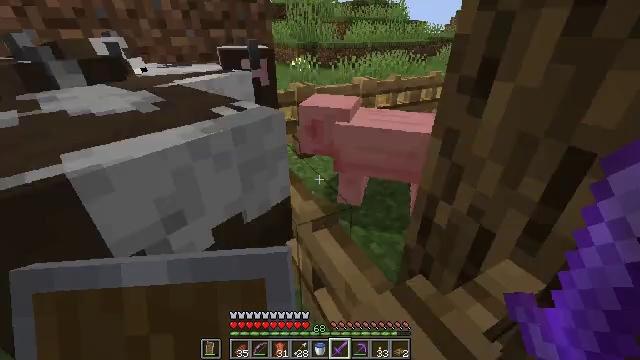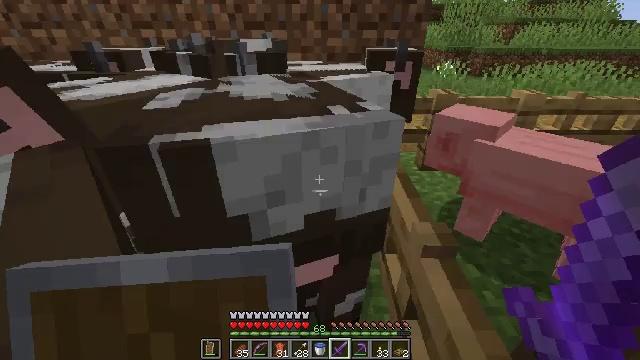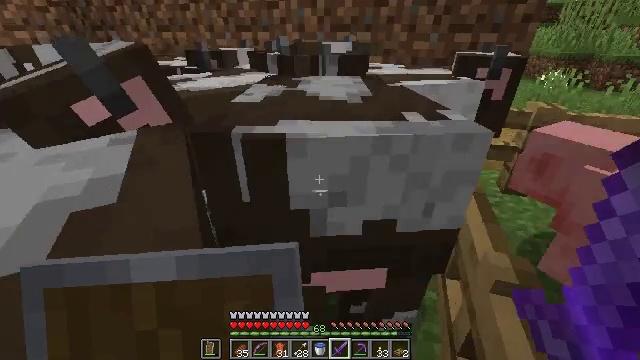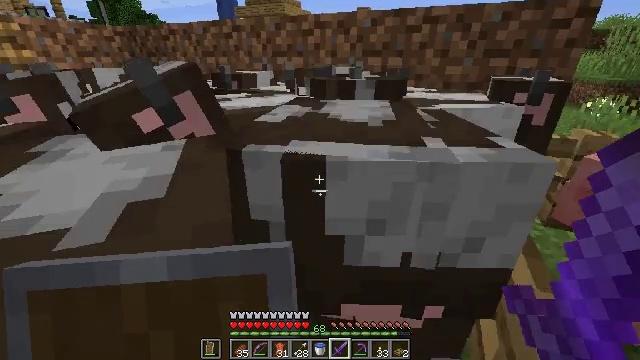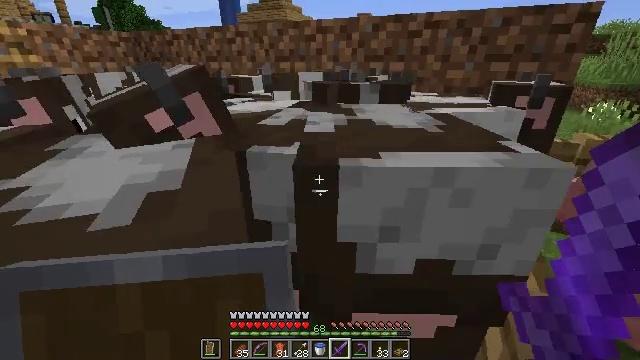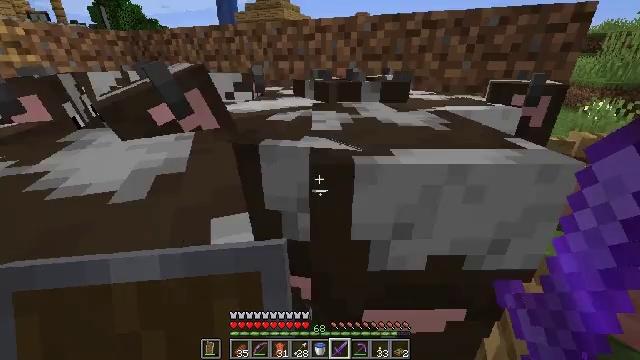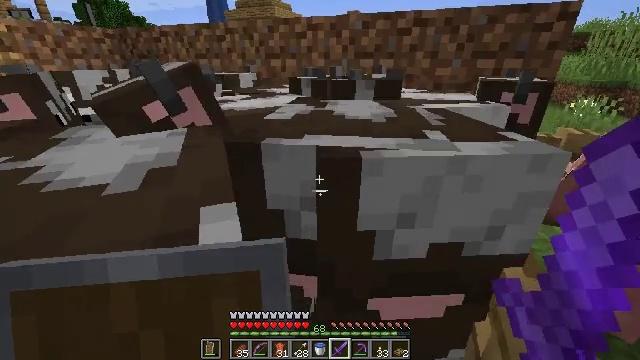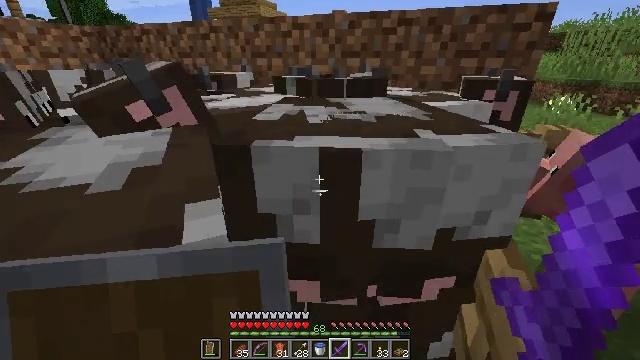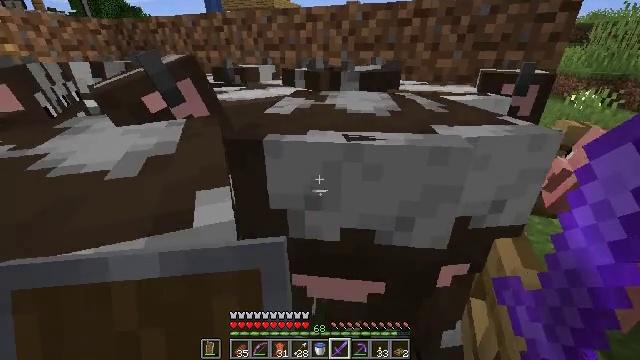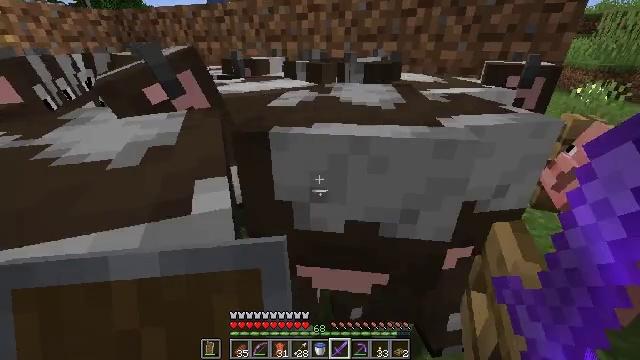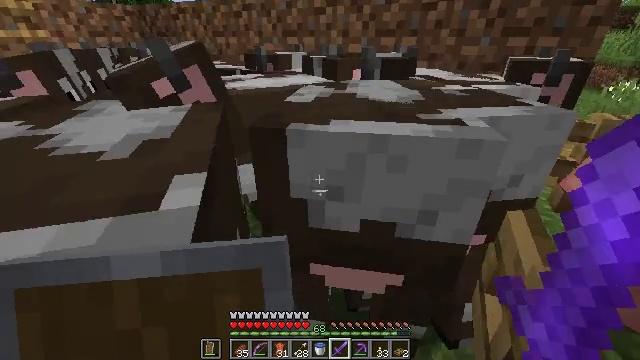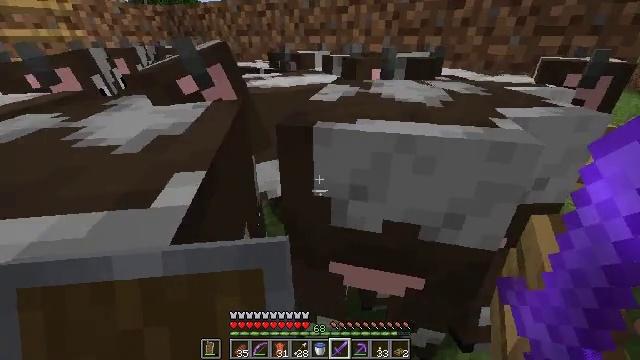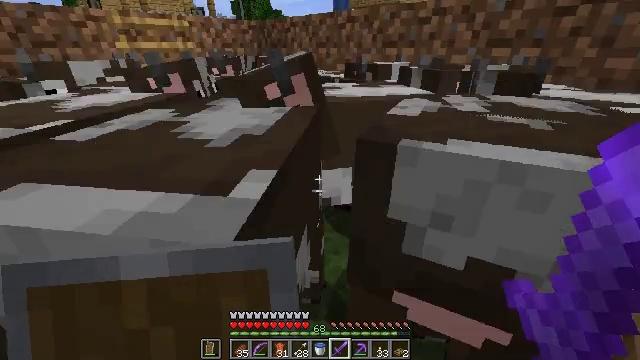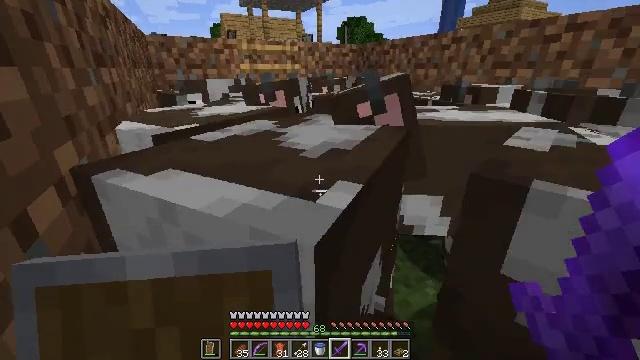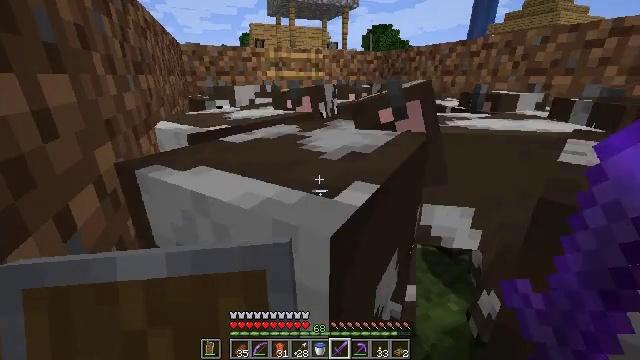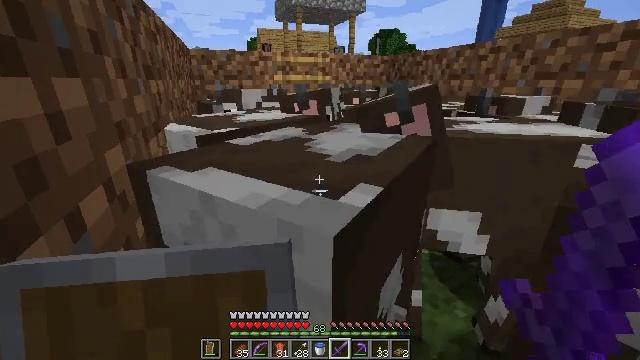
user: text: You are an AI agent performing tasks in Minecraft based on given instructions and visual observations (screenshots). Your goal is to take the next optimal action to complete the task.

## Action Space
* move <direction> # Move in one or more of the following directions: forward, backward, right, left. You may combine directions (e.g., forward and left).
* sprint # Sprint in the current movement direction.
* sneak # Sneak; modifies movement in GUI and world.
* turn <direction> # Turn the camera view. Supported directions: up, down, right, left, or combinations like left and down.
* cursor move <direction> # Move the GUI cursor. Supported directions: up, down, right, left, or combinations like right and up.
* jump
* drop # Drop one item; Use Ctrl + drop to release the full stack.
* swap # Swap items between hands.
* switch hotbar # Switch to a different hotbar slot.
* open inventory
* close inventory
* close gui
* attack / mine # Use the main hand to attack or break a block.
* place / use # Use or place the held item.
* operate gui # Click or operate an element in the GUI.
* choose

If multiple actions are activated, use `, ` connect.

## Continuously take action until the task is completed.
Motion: motion action
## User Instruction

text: Hunt animals.
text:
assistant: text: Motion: move forward and move right, turn left
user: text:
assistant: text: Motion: turn left
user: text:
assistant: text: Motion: turn left and up
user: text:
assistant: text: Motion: no_op
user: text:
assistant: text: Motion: no_op
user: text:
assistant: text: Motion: turn right
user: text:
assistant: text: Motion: turn right
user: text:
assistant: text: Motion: turn left and down
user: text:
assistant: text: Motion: turn down
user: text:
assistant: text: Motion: turn left
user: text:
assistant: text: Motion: turn left
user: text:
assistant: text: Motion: turn left and up
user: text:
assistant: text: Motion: turn left and up
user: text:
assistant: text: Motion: turn left and up
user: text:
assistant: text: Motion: turn left
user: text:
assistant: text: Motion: no_op
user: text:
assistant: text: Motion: no_op
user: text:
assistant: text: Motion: no_op
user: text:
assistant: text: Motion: no_op
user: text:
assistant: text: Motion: no_op
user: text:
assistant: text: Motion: no_op
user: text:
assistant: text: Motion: no_op
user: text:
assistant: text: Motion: turn right
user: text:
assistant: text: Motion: no_op
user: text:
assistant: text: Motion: turn right
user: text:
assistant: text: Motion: turn right
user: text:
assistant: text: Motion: turn right
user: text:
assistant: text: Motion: no_op
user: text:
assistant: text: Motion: no_op
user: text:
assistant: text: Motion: no_op